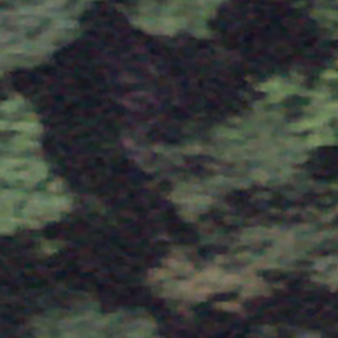
Label: other